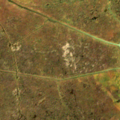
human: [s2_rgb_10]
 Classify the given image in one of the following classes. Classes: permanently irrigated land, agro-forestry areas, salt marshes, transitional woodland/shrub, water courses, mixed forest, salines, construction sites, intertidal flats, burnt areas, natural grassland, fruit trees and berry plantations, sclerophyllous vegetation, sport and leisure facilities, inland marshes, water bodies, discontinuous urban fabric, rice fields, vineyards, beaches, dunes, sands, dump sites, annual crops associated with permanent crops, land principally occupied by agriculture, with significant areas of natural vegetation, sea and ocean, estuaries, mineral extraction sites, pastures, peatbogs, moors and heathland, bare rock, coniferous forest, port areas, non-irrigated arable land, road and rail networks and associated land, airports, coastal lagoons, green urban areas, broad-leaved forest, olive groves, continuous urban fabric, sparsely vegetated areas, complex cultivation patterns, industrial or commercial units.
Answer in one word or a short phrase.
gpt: inland marshes, water bodies